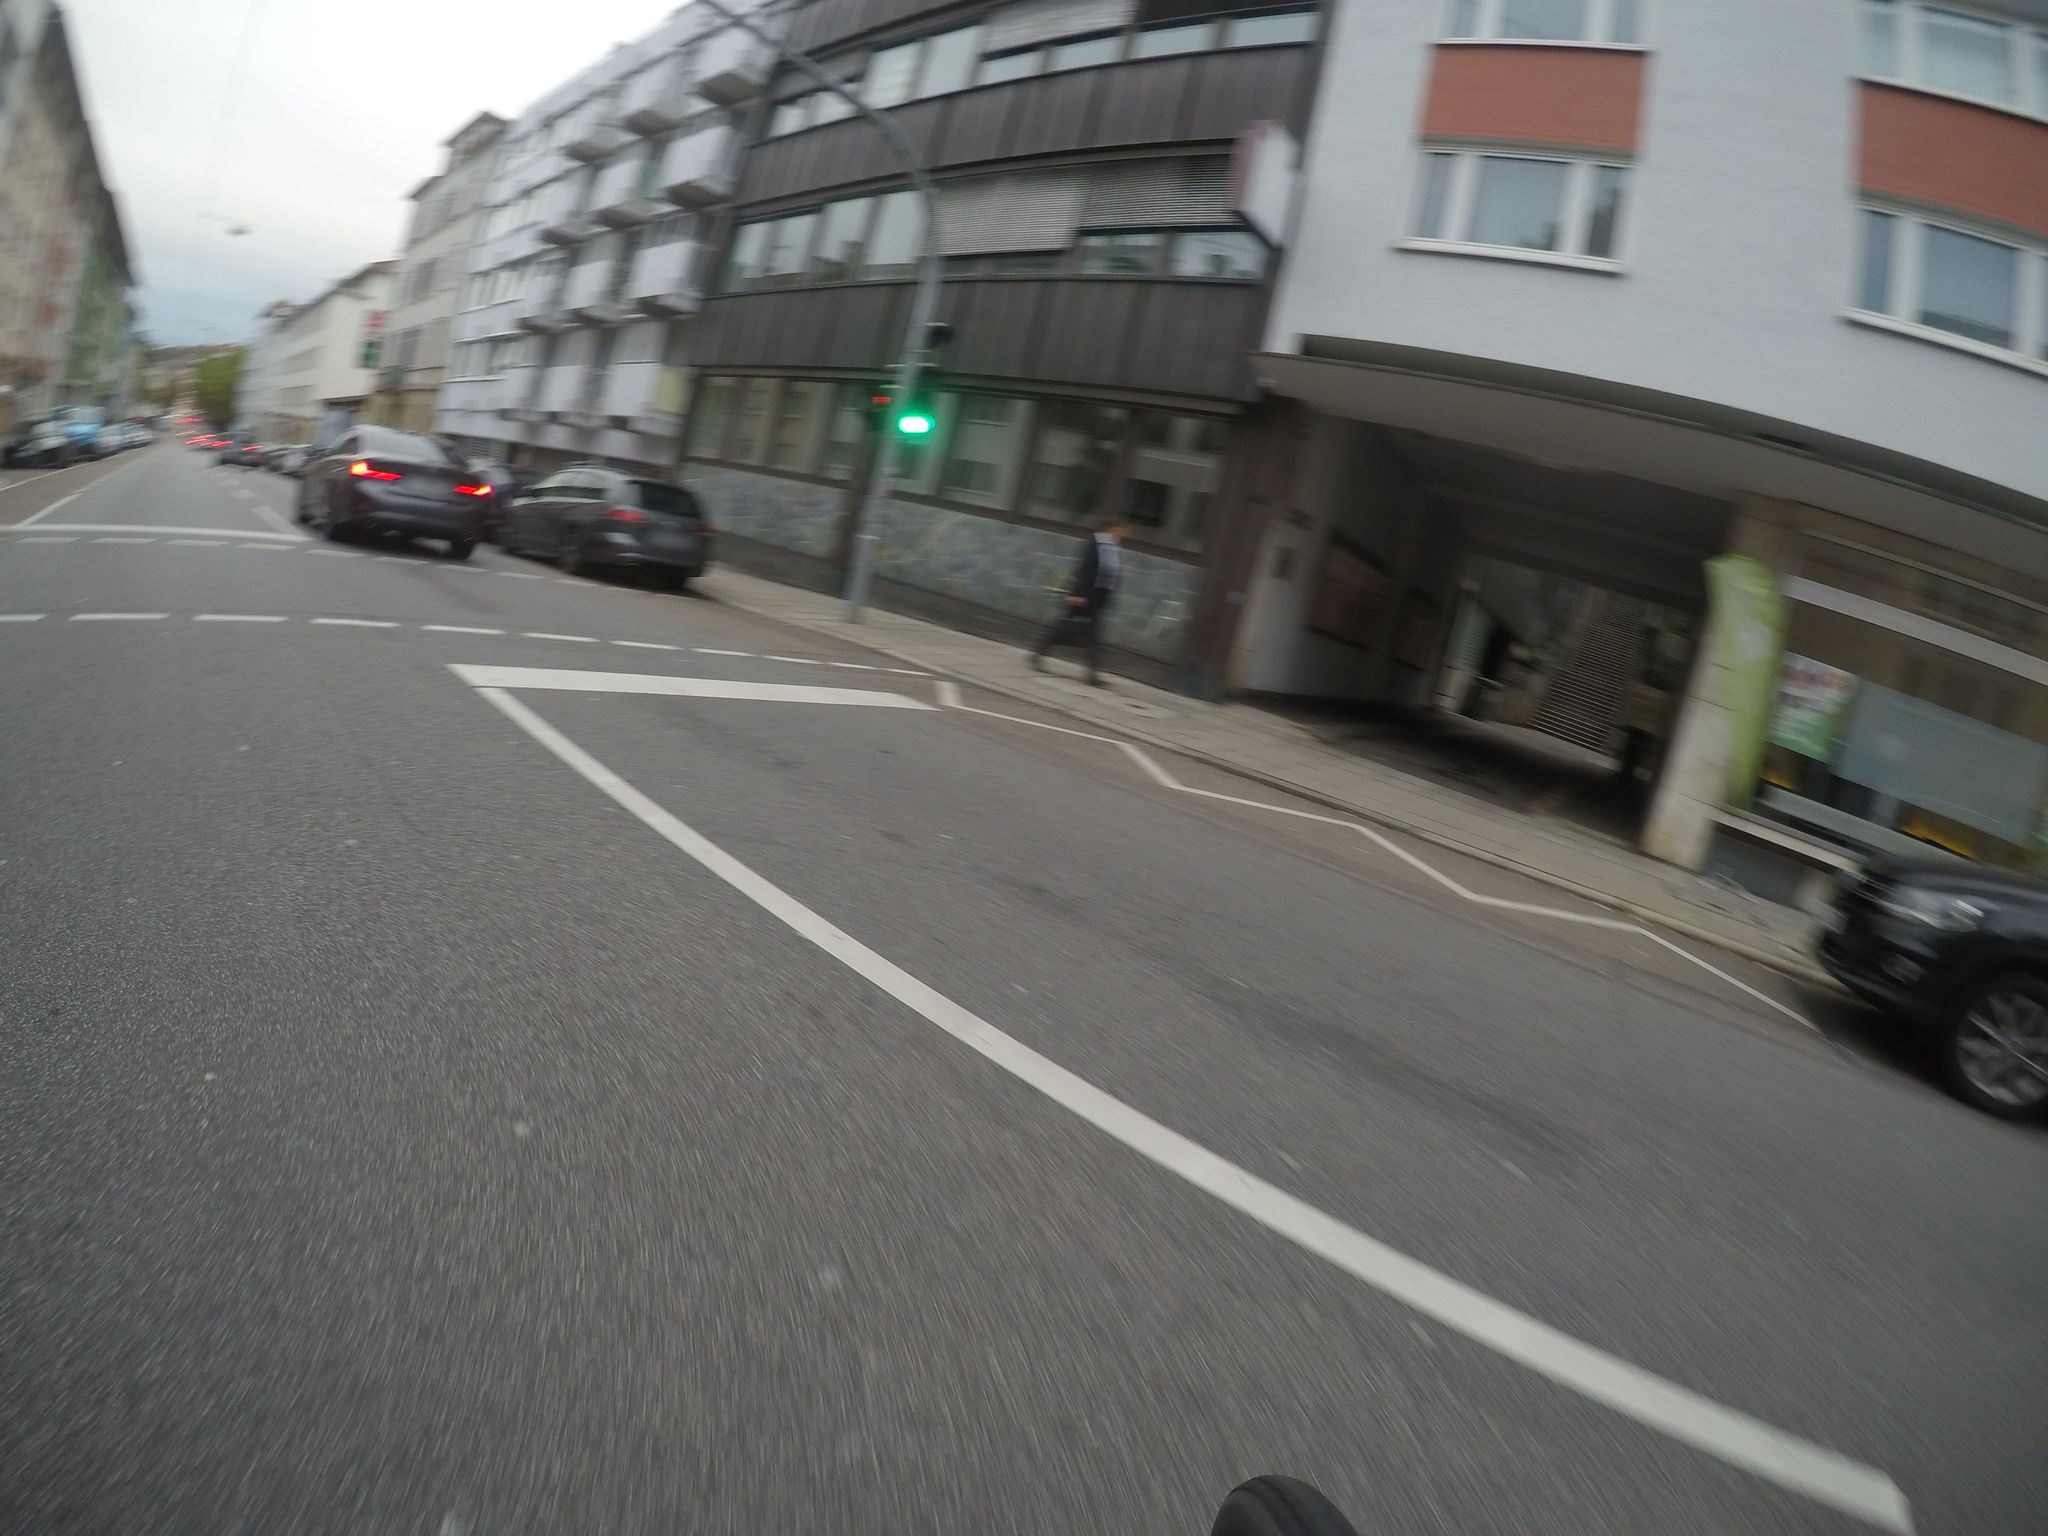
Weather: clear
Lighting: day
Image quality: slightly poor
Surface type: driving surface
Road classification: steps, path, footway
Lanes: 2
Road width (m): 11.5
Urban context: urban centre
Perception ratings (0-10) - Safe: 2.6, Lively: 7.21, Beautiful: 8.29, Boring: 1.29, Depressing: 1.36, Wealthy: 2.85